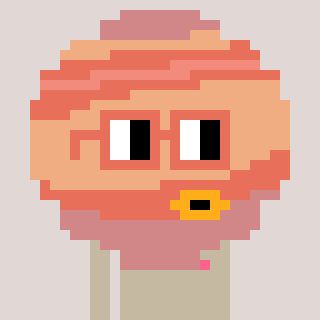
a pixel art character with square orange glasses, a jupiter-shaped head and a bege-colored body on a warm background